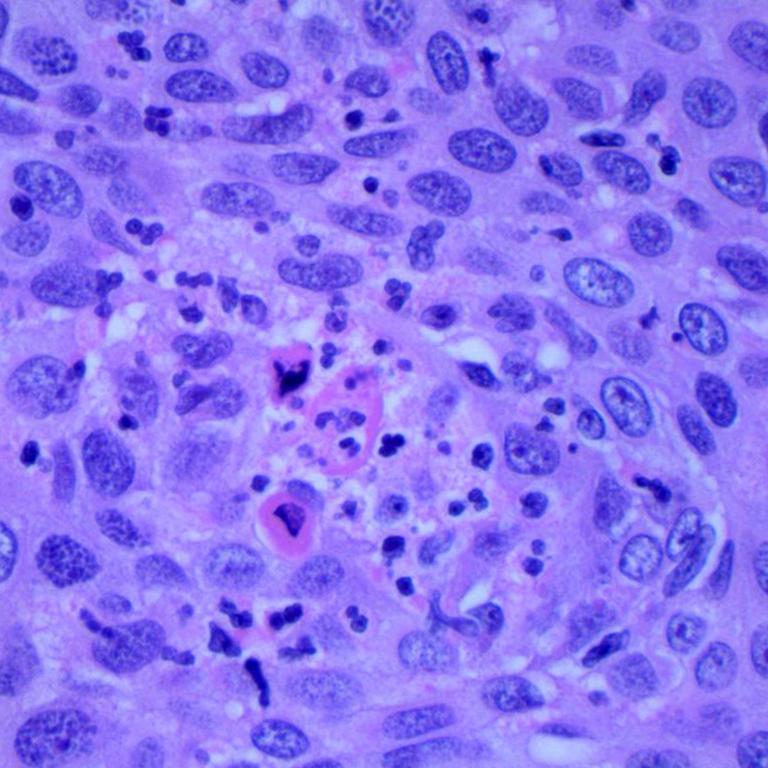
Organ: lung
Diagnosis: squamous carcinomas